Field crop: maize
Growth stage: 2
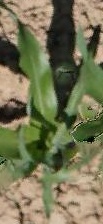
Species: maize